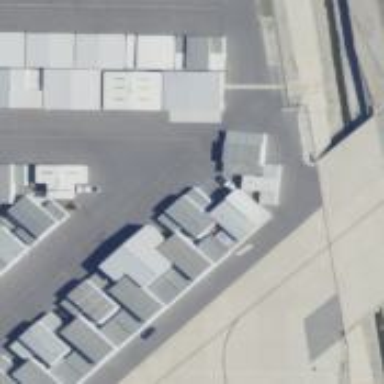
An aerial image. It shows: View of taxiway at the airport.